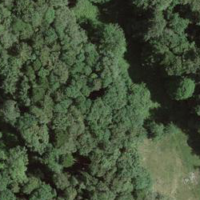
EUNIS habitat code: 41
Species observed at this site:
Astrantia major